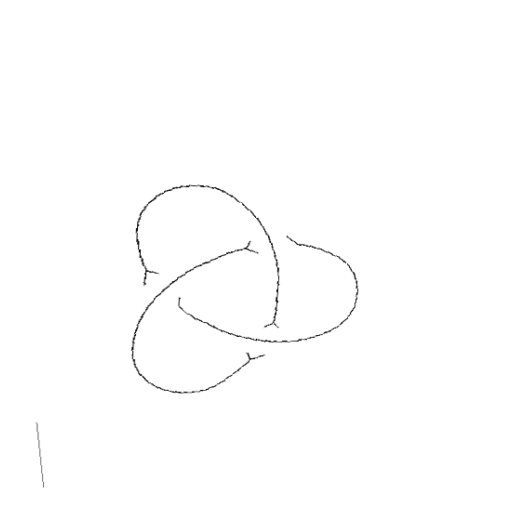
Crossing number: 3